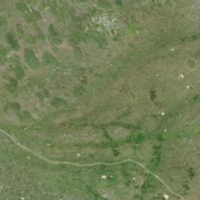
EUNIS habitat code: 26
Species observed at this site:
Geum montanum